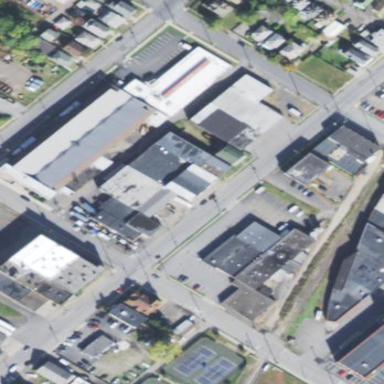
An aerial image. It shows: Commercial building.